Question: How to uncheck closest header checkbox in jquery. There are multiple headers in different rows, checkbox in header needs to be unchecked when all the child checkboxes are unticked.
Header checkbox is in class 'jq_idtHeaderEdit' and child checkboxes are in class 'jq_border_label'.
1- On child checkbox change event, how to check if all the child checkboxes in class 'jq_border_label' are unticked?
2- If all the child checkboxes are unticked then untick the header in closest class 'jq_idtHeaderEdit'.
Thats how the table looks like;
'''
<tbody>
<tr class="jq_idtHeaderRow"></tr>
<tr class="jq_idtListRow"></tr>
<tr class="jq_idtHeaderRow"></tr>
<tr class="jq_idtListRow">
<td class="jq_idtContentEdit" valign="top" colspan="6">
<table>
<tbody>
<tr>
<td class="jq_idtContentEdit"></td>
<td class="jq_idtContentEdit"></td>
<td class="jq_idtContentEdit"></td>
</tr>
'''
'''
<table id="ctl00_ContentPlaceHolder1_tabContainer_tabDetails_idtDiscipline_tblEdit">
<tbody>
<tr class="jq_idtHeaderRow"></tr>
<tr class="jq_idtListRow"></tr>
<tr class="jq_idtHeaderRow"></tr>
<td class="jq_idtHeaderEdit" colspan="6">
<input id="ctl00_ContentPlaceHolder1_tabContainer_tabDetails_idtDiscipline_ctl24" type="checkbox" value="160" checked="checked" name="ctl00$ContentPlaceHolder1$tabContainer$tabDetails$idtDiscipline$ctl24"></input>
<label for="ctl00_ContentPlaceHolder1_tabContainer_tabDetails_idtDiscipline_ctl24"></label>
</td>
<tr class="jq_idtListRow">
<td class="jq_idtContentEdit" valign="top" colspan="6">
<table>
<tbody>
<tr>
<td class="jq_idtContentEdit">
<div class="jq_border_label_container">
<div class="border_label_box">
<span class="jq_border_label" style="background-color: whitesmoke; color: rgb(0, 0, 0);"
<input id="ctl00_ContentPlaceHolder1_tabContainer_tabDetails_idtDiscipline_ctl32" name="ctl00$ContentPlaceHolder1$tabContainer$tabDetails$idtDiscipline$ctl32" checked="checked" value="197" type="checkbox">
'''

<URL>
I want Header-2 to be unticked when all his child checkboxes are unticked.
I have tried this in 'onchange' event of child checkbox but no luck so far;
'''
var jqo = $(this);
if ($(jqo).closest('.jq_border_label').find('input[type=checkbox]').prop('checked').length > 0) {
alert('at least one ticked');
}
'''
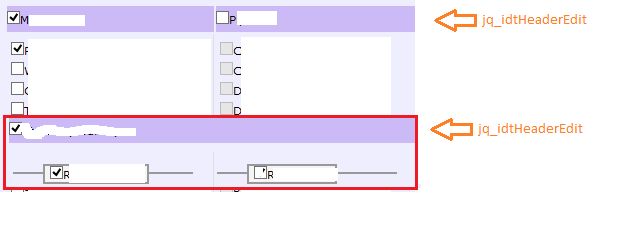
Answer: '''
$('.chkChildHeader').on('change', function () {
var checkedNum = $('.jq_border_label > input[type="checkbox"]:checked').length;
if (checkedNum > 0) {
$(this).closest('.jq_idtHeaderEdit').find('.chkBoxHeader').prop('checked', true);
} else {
$(this).closest('.jq_idtHeaderEdit').find('.chkBoxHeader').prop('checked', false);
}
});
'''
> I have prepared the following sample demo and below is the js fiddle link:
<URL>
I think you can use this as reference to solve your problem since you didn't provide fiddle to your problem..
Fiddle shows that even if only one checkbox is checked,header checkbox is checkbox and if none of the child checkboxes are checked ,header checkbox is unticked.
If you want to checkbox only if all the child checkboxes are checked, then below is the code you can use
'''
$('.chkChildHeader').on('change', function () {
var length = $('.jq_border_label > input[type="checkbox"]').length;
var checkedNum = $('.jq_border_label > input[type="checkbox"]:checked').length;
if (length === checkedNum) {
$(this).closest('.jq_idtHeaderEdit').find('.chkBoxHeader').prop('checked', true);
}
if (!checkedNum) {
$(this).closest('.jq_idtHeaderEdit').find('.chkBoxHeader').prop('checked', false);
}
});
'''
and below is the fiddle link:
<URL>